Question: I am Using Crispy form in Django, But now I like to change the text and style in the form of how to do it?

Suppose I like to change the camp Name to the Only Name, the Text is taken from Django Model, But I like to change here and also I want the text should be on left of text field not on top, How to do it
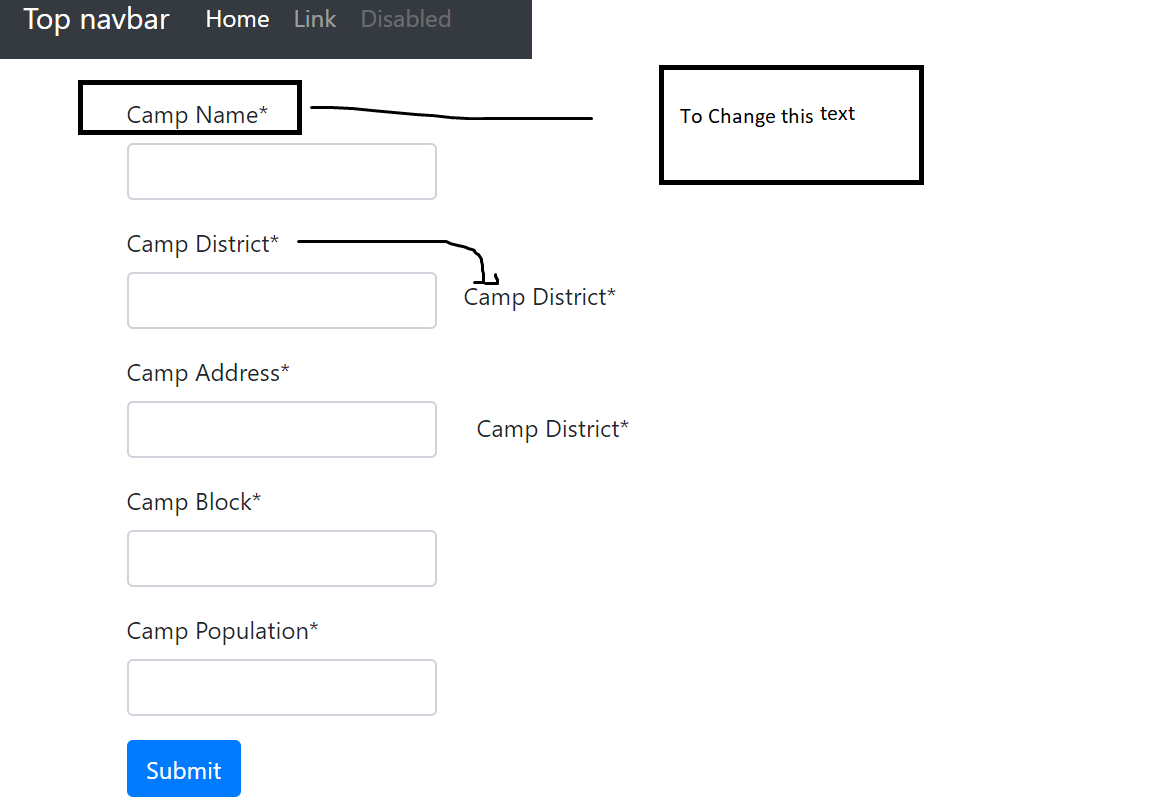
Answer: For horizontal forms see the docs here, same rules apply for bootstrap 4.
<URL>
To change the fields labels see the django docs
class AuthorForm(ModelForm):
class Meta:
model = Author
fields = ('name', 'title', 'birth_date')
labels = {
'name': 'Writer',
}
<URL>